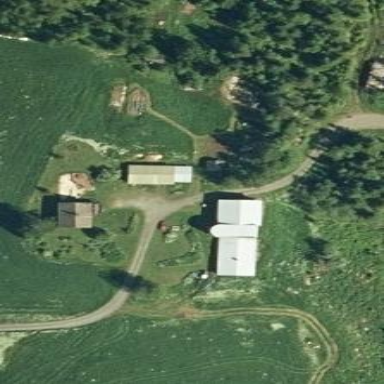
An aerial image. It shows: Farmyard area.